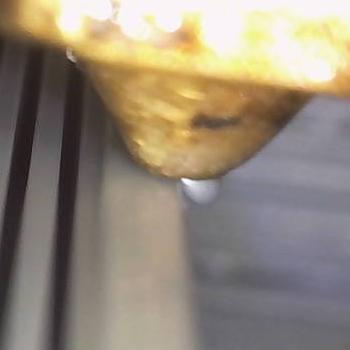
Flow rate: 300%